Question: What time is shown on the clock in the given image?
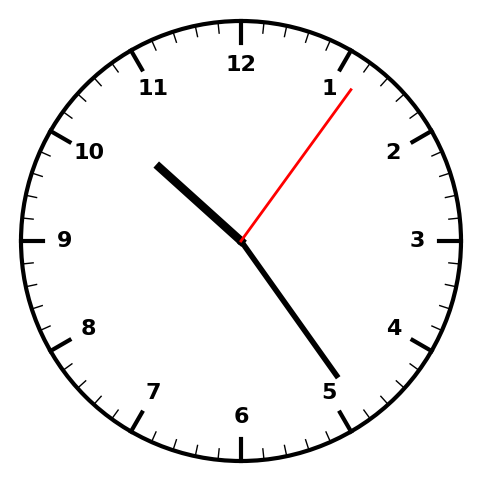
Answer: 10:24:06